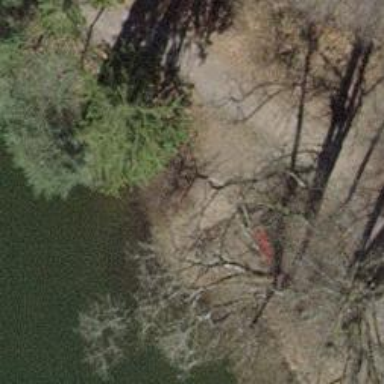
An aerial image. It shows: Path on bridge.